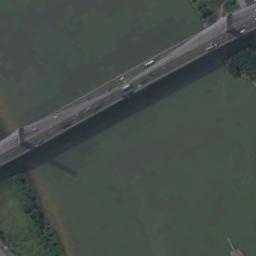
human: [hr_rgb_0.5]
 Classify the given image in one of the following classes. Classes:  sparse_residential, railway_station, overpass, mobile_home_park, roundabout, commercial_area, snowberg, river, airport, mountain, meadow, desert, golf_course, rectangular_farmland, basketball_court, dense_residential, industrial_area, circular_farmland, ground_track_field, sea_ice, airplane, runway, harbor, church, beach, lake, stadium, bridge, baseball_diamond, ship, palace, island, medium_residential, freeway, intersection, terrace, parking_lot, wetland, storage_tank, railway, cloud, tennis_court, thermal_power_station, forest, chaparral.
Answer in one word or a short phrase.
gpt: bridge